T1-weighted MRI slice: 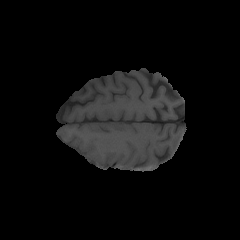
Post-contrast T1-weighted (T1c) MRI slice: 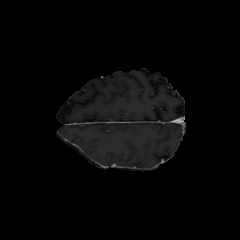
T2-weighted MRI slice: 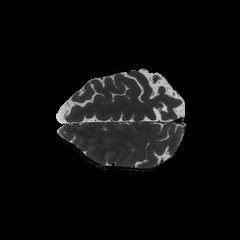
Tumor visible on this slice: yes